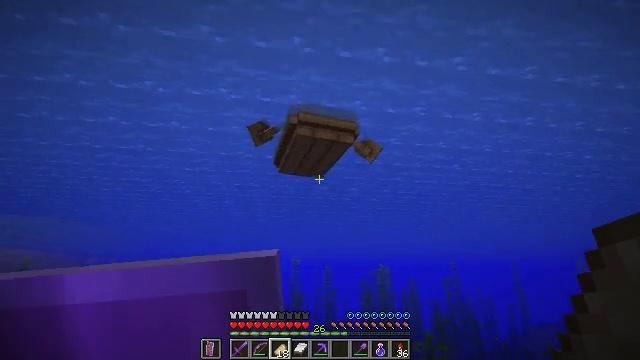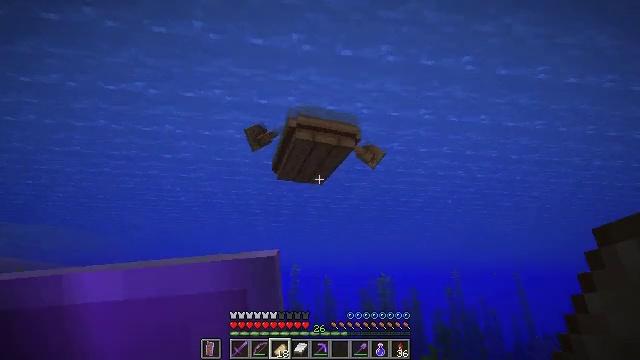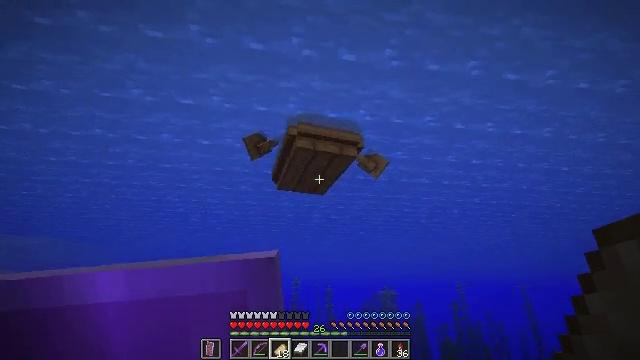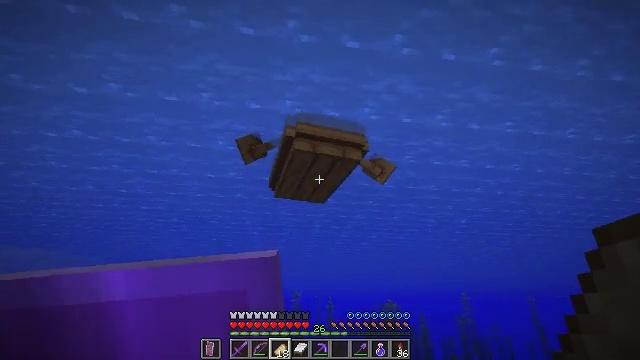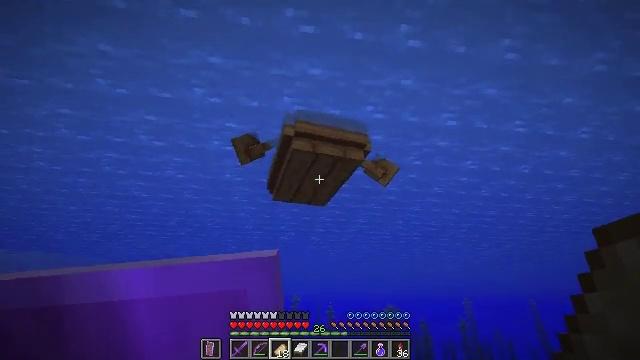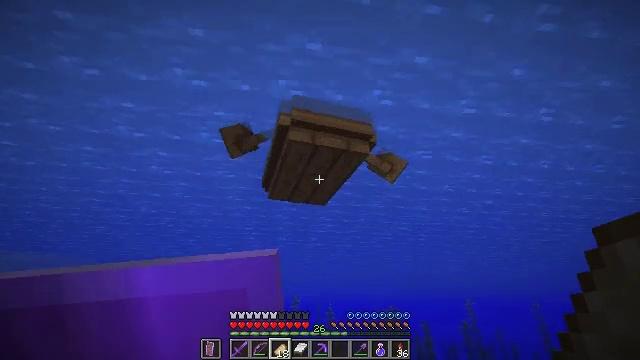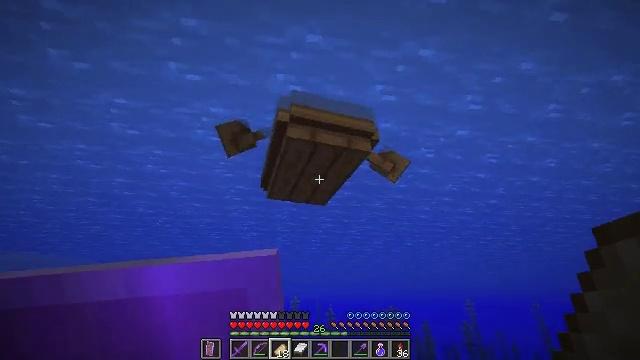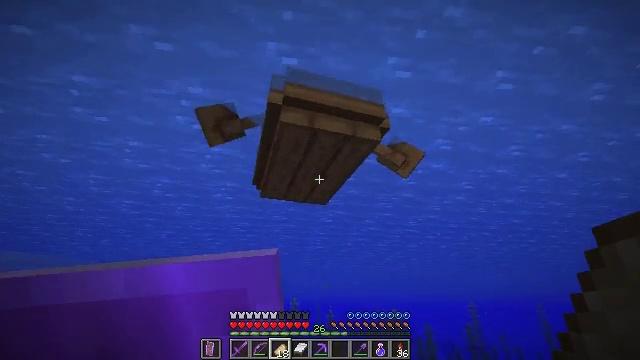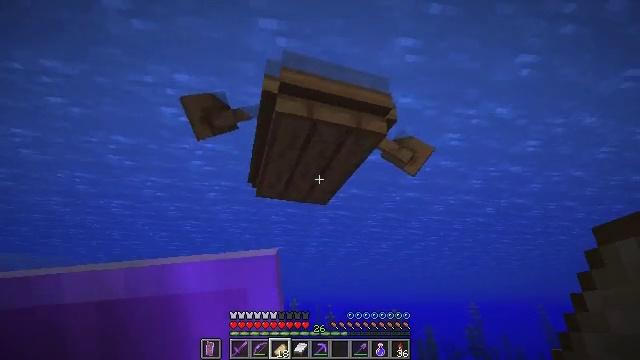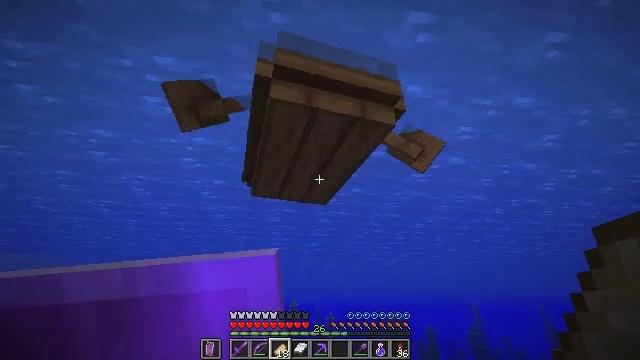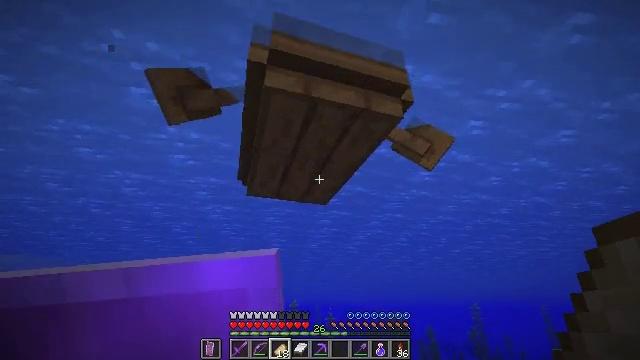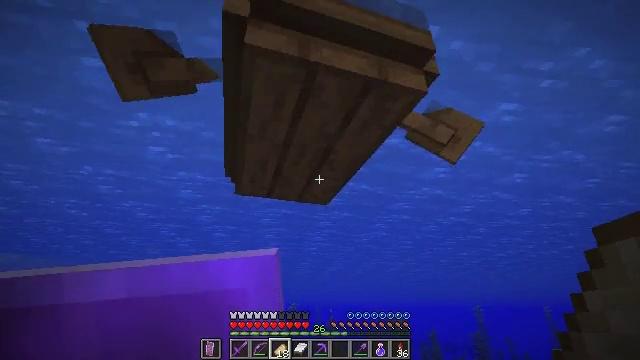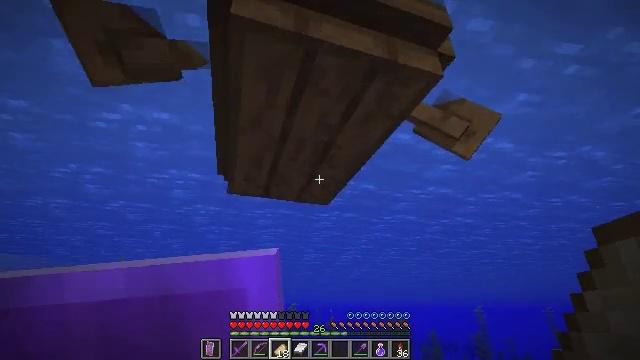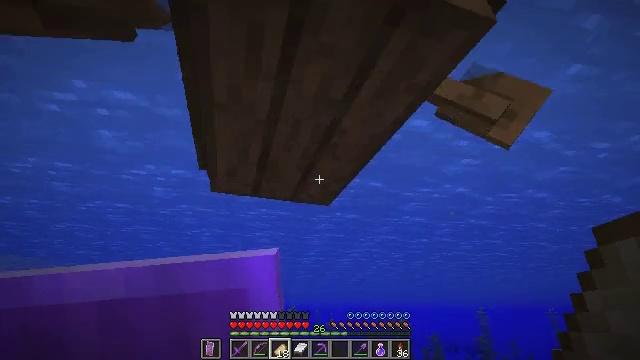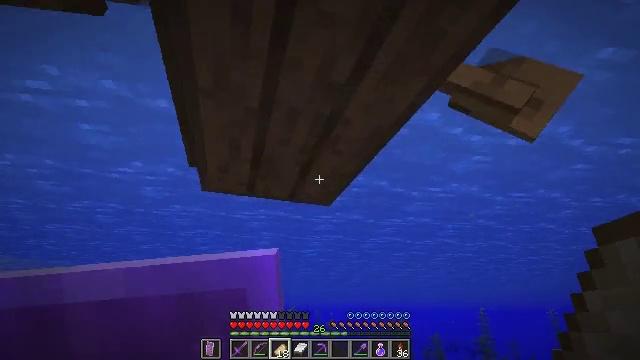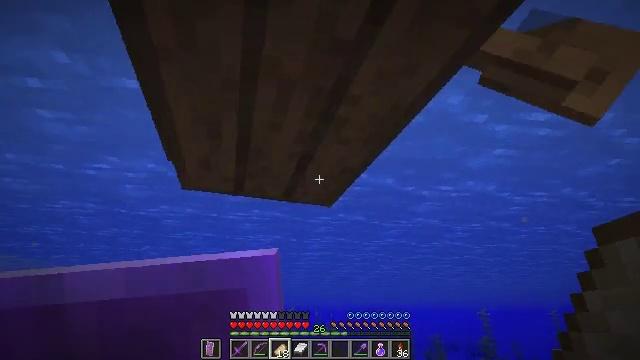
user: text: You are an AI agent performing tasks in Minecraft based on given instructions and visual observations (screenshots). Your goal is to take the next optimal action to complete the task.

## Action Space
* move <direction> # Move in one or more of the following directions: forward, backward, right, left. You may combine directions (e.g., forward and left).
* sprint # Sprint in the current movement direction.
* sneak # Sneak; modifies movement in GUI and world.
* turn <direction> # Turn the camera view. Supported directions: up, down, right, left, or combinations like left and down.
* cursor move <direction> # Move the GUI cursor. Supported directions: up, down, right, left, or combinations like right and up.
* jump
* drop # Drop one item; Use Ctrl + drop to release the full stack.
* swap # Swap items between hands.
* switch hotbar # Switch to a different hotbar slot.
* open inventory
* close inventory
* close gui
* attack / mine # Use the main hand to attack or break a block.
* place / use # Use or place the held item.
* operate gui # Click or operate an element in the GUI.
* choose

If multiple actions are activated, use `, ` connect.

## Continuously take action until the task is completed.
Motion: motion action
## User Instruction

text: Collect sand to make glass.
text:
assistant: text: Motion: move forward, sprint, turn up
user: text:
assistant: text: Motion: move forward, sprint, turn up
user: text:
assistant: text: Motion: move forward, sprint, turn up
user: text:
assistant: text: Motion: move forward, sprint
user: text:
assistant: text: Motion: move forward, sprint
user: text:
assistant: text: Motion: move forward, sprint
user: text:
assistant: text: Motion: move forward, sprint
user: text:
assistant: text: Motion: move forward, sprint
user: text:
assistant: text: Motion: move forward, sprint
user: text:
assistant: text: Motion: move forward, sprint
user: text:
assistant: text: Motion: move forward, sprint
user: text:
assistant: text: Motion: move forward, sprint
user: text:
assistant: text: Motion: move forward, sprint
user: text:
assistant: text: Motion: move forward, sprint
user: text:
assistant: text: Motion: move forward, sprint, use / place
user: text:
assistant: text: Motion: move forward, sprint, use / place
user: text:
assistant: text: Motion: move forward, use / place
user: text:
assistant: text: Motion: no_op
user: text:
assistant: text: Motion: no_op
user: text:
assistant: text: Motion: no_op
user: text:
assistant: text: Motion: no_op
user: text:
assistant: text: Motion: no_op
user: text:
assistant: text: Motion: no_op
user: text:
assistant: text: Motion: no_op
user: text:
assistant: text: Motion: no_op
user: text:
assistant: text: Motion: no_op
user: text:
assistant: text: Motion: no_op
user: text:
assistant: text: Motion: turn right and down
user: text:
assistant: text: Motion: turn right and down
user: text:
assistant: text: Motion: move forward, turn right and down